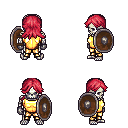
a pixel art fantasy rpg character, male body template, skeleton, gold chest armor, gold greaves, ruby red loose hair, metal gloves, shield, four views (front, back, left, right), 2x2 character sprite sheet, small pixel art, hard edges, no anti-aliasing